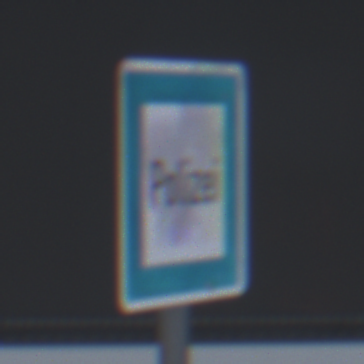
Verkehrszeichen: Polizei
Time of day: MorningAfternoon
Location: Outdoor (Suburban)
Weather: Overcast
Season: NotSpecified
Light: Natural